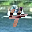
Label: 4